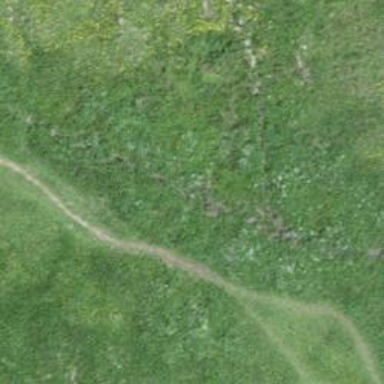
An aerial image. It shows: Backcountry hiking path.